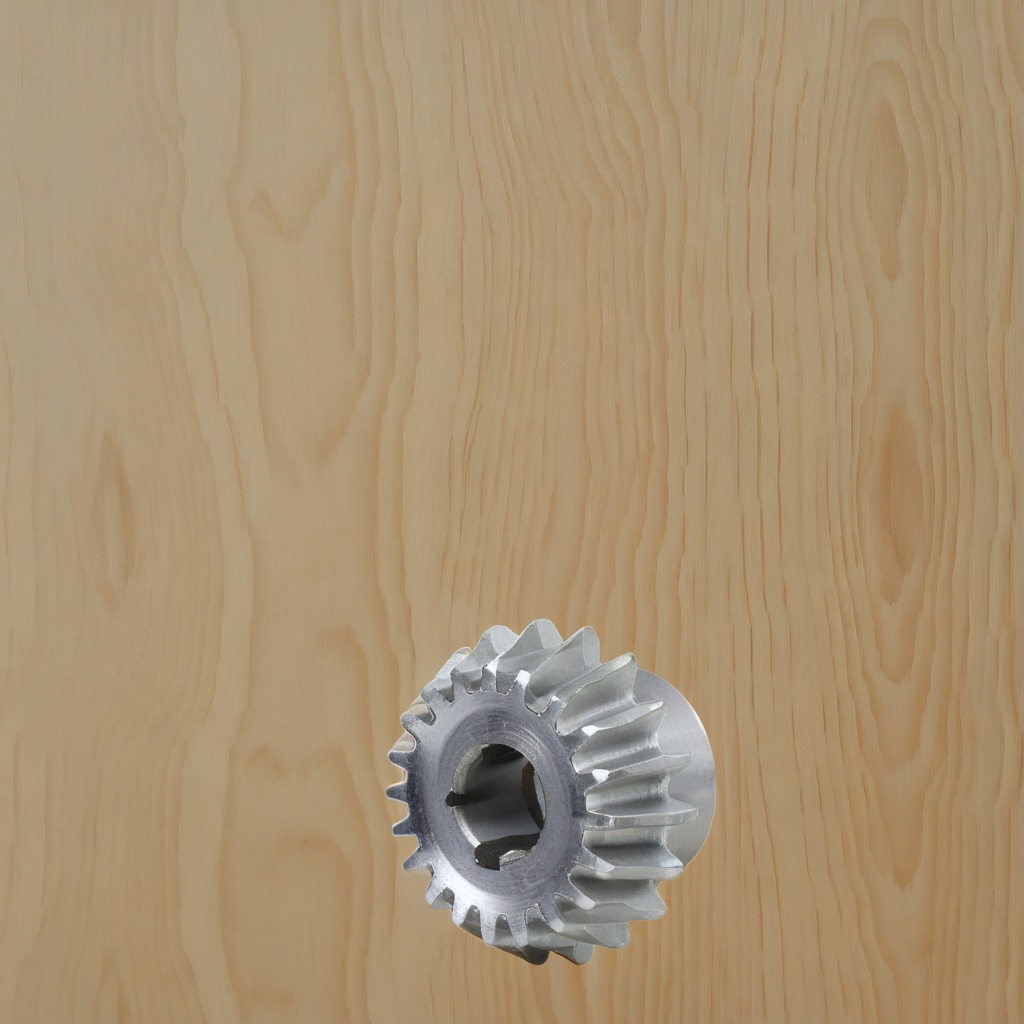
A steel gear with teeth lies on a plywood surface in a paint workshop lit by afternoon window light.